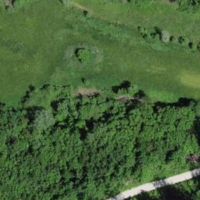
EUNIS habitat code: 25
Species observed at this site:
Allium ursinum